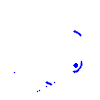
Particle: electron